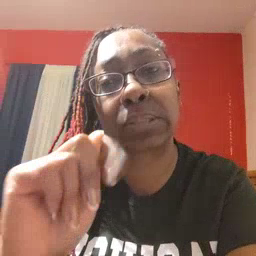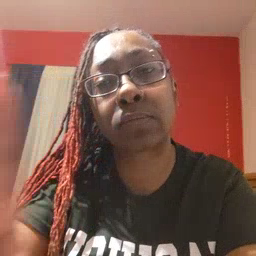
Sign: TV